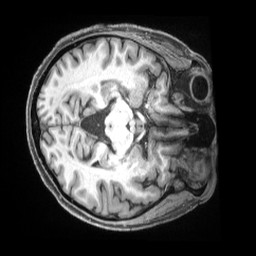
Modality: T1w
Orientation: axial
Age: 53
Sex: female
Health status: ill
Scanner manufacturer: siemens
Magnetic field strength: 3 T
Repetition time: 2.5 s
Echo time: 0.00181 s